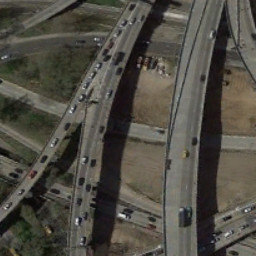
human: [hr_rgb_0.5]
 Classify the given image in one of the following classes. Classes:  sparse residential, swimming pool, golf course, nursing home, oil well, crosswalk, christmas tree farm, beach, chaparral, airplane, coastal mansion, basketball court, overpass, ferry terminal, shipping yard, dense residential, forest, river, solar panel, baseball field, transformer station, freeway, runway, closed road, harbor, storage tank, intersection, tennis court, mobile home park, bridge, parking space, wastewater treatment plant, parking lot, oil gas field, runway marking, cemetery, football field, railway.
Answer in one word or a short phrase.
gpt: overpass